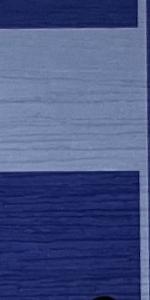
Label: Empty